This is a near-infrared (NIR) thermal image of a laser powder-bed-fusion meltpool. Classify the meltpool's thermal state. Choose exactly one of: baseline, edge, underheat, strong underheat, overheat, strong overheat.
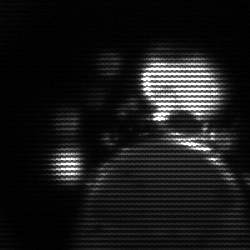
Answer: baseline